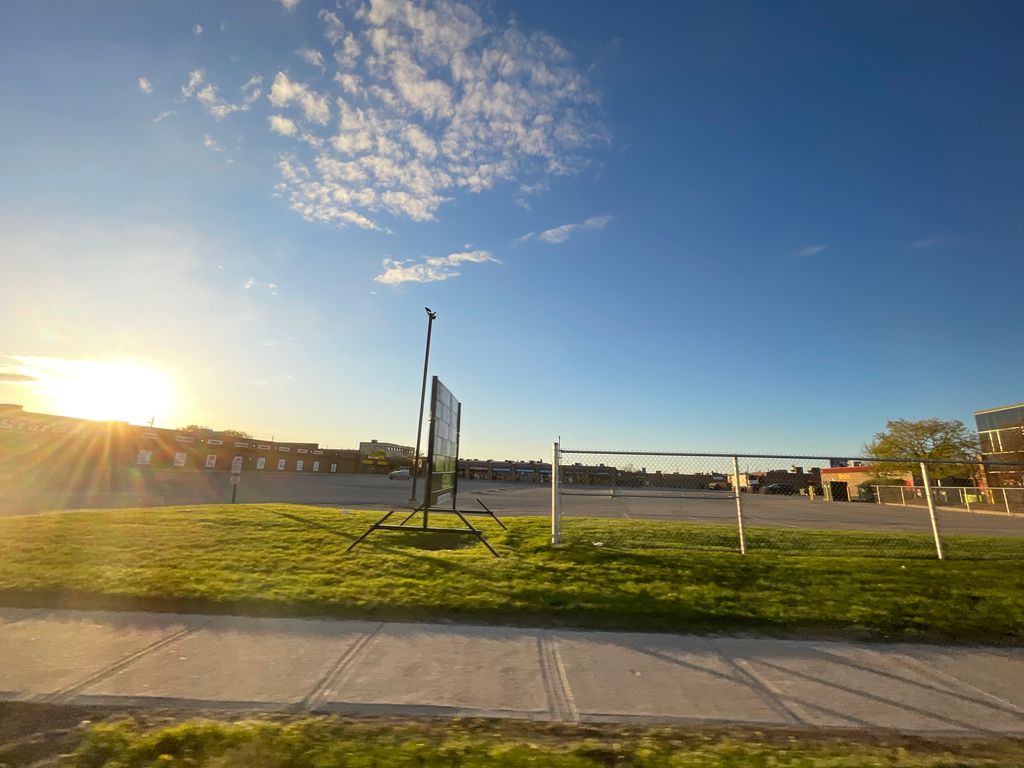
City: kitchener-waterloo